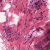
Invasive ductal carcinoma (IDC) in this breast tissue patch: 0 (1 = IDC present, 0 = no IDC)